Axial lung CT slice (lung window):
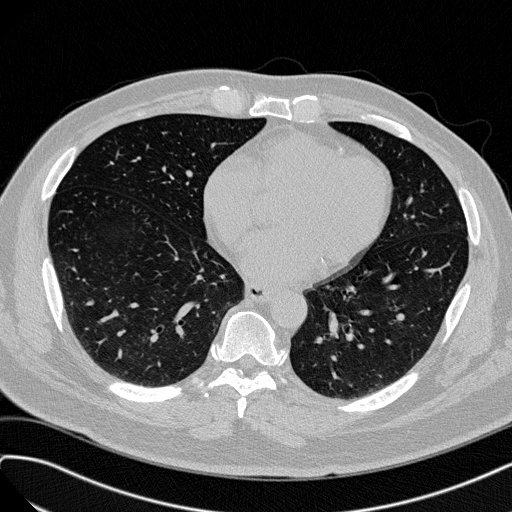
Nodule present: no